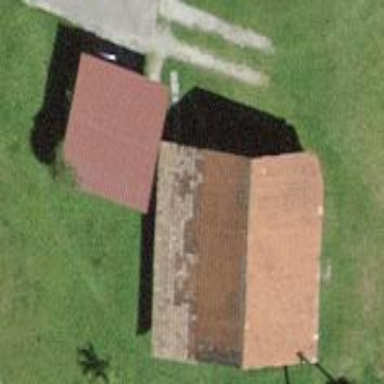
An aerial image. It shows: Garage building.